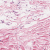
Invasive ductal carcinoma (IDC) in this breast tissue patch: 0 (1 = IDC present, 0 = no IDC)